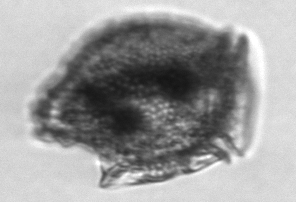
Label: Dinophysis_norvegica